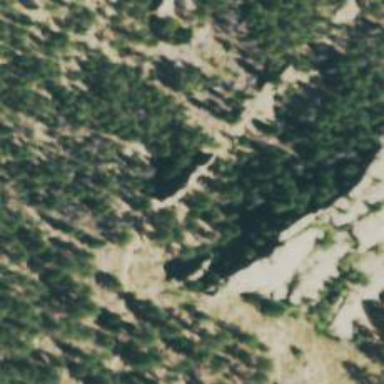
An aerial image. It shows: Craggy cliff ideal for climbing.